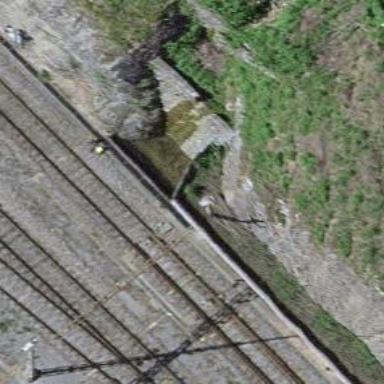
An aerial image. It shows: Railway switch.